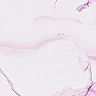
Metastatic tissue present: no